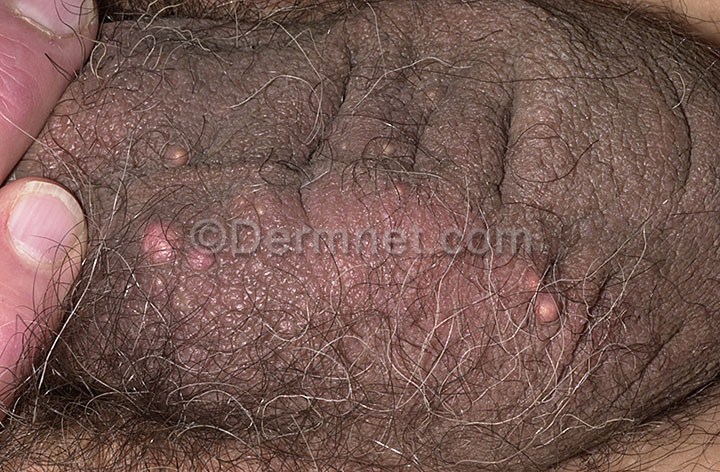
Disease: Seborrheic Keratoses and other Benign Tumors